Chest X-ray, AP view. Patient: 28 years old, sex M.
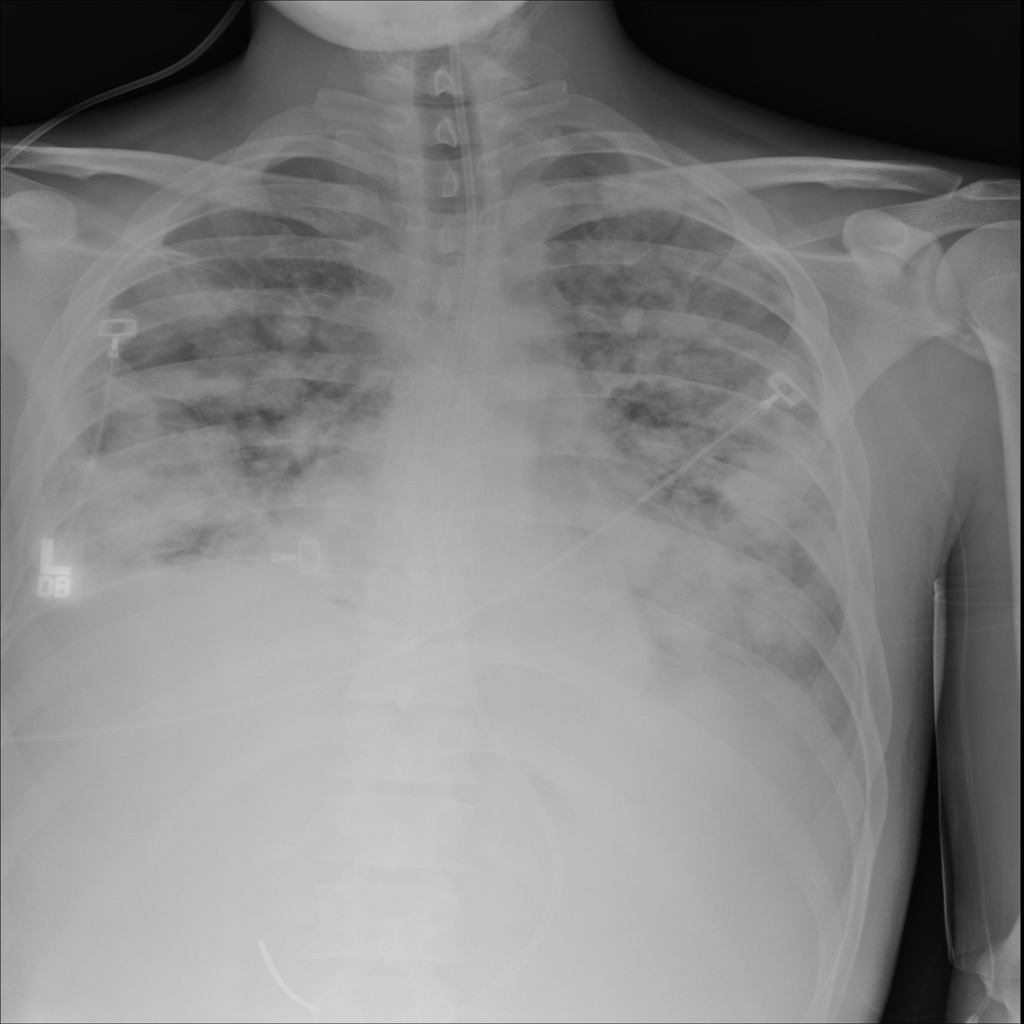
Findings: Mass, Nodule